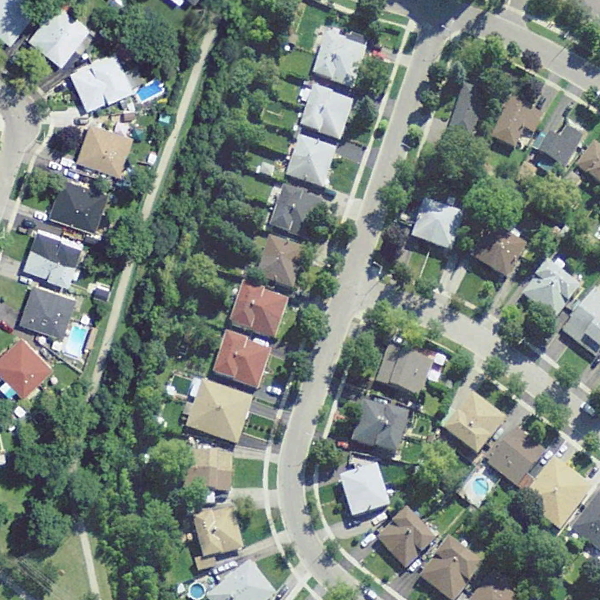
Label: DenseResidential